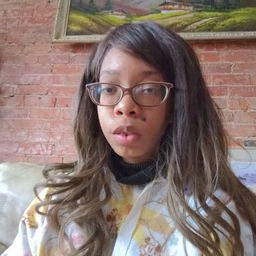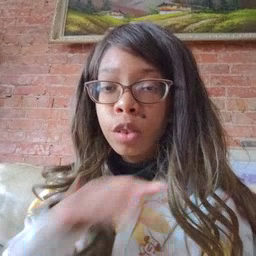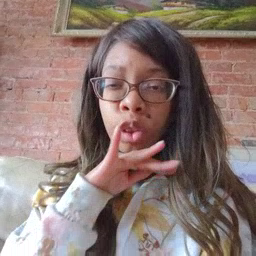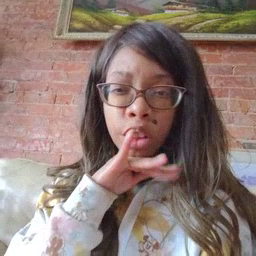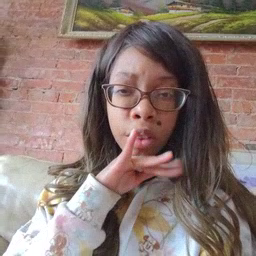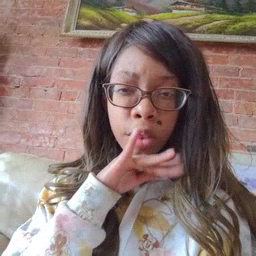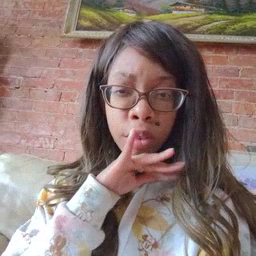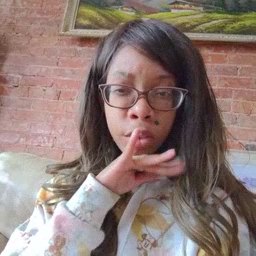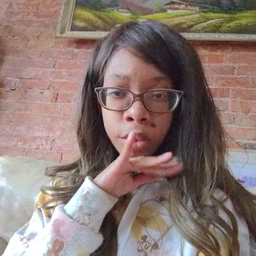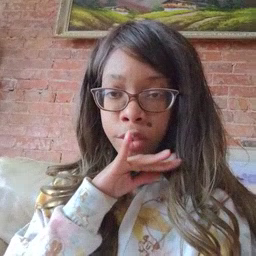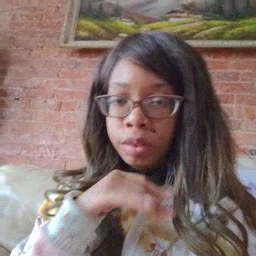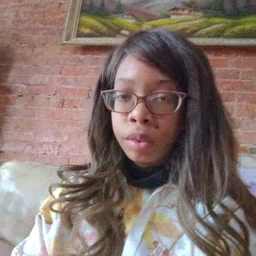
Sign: dirty